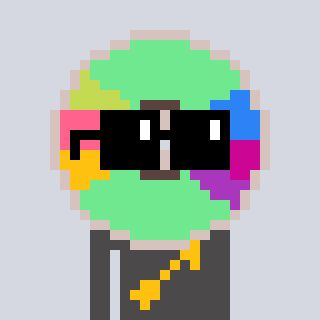
a pixel art character with square black sunglasses, a cd-shaped head and a grayscale-colored body on a cool background